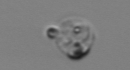
Label: Amoeba